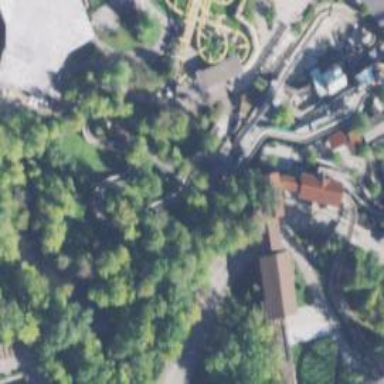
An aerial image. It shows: Water track roller coaster.